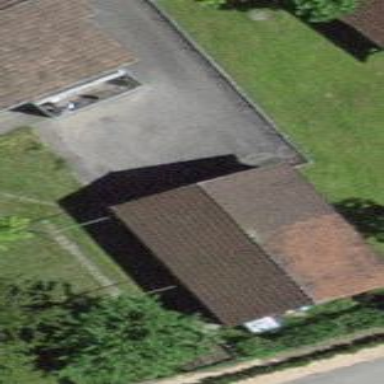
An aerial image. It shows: Garage building.